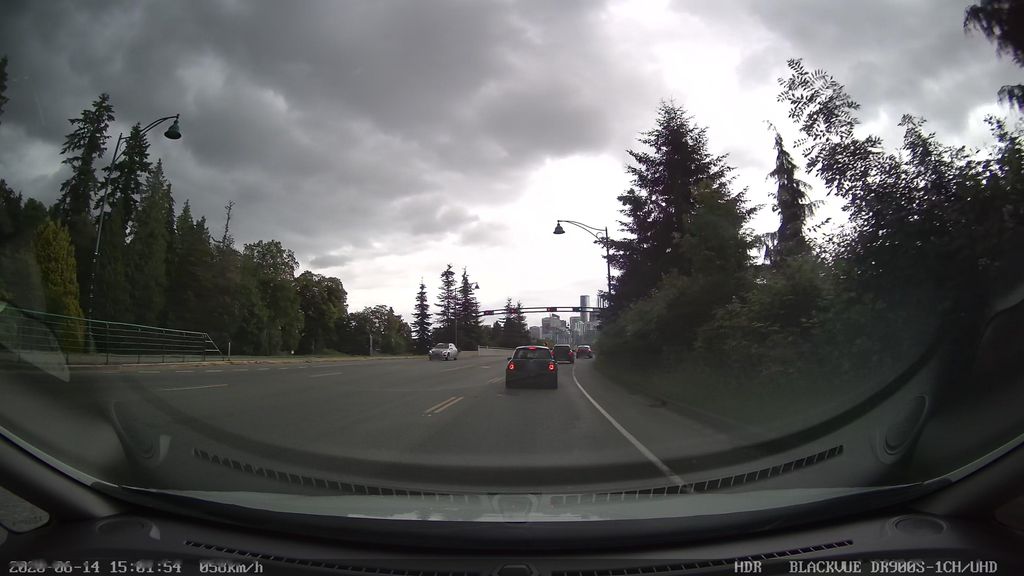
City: vancouver